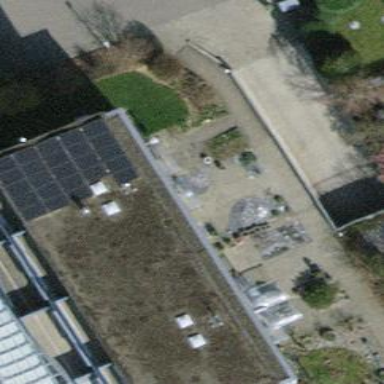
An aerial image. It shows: Terrace building.